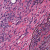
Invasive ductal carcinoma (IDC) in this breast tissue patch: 1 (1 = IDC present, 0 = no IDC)